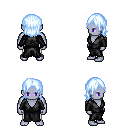
a pixel art fantasy rpg character, male body template, dark elf, purple skin, gray robe, white pants, white cyan long bangs hairstyle, four views (front, back, left, right), 2x2 character sprite sheet, small pixel art, hard edges, no anti-aliasing